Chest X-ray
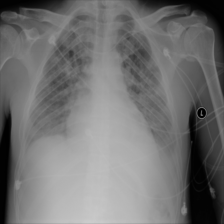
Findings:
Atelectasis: negative
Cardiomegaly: negative
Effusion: negative
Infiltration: positive
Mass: negative
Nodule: negative
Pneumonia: negative
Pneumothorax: negative
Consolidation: positive
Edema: negative
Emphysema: negative
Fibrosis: negative
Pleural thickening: negative
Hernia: negative